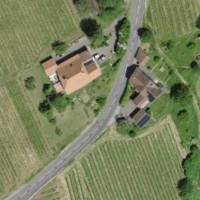
EUNIS habitat code: 40
Species observed at this site:
Plantago media